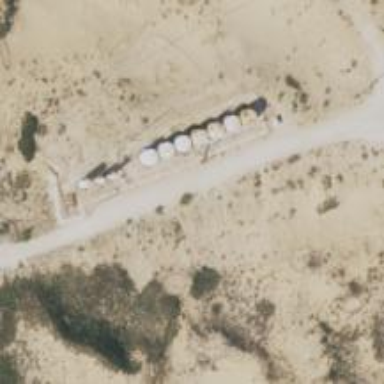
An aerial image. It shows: Storage tank that is man-made.